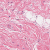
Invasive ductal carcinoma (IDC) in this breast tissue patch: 0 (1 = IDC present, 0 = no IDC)